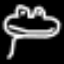
Label: frog